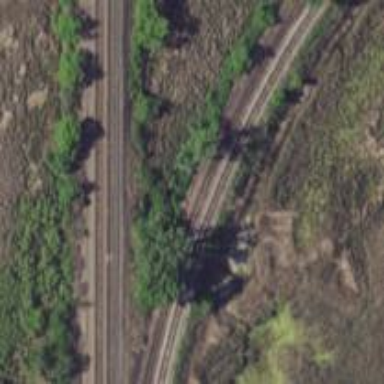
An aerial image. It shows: Railway track.